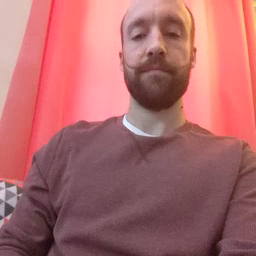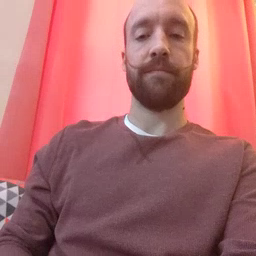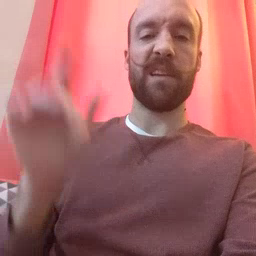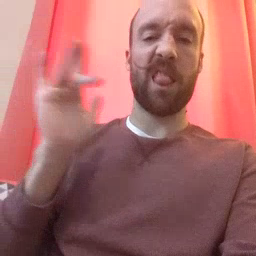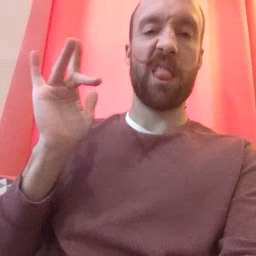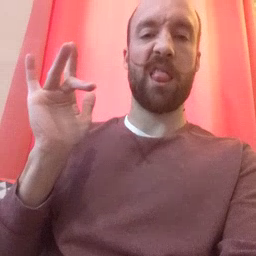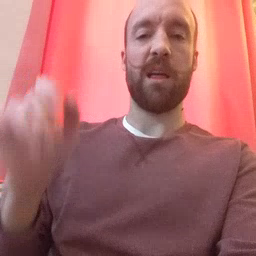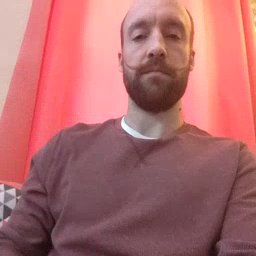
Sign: yucky